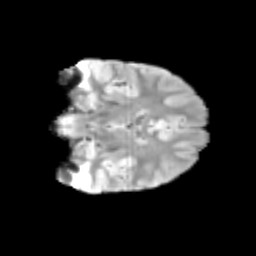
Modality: T2w
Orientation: coronal
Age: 10
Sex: female
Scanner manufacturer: siemens
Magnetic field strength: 3 T
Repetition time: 3.8 s
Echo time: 0.07 s